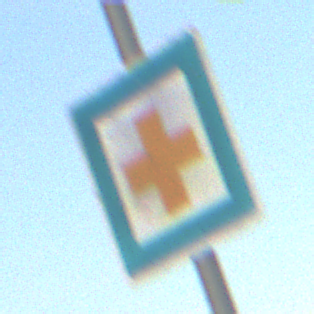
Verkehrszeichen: ErsteHilfe
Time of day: SunriseSunset
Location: Outdoor (Nature)
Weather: PartlyCloudy
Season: NotSpecified
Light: Natural